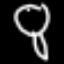
Label: mushroom